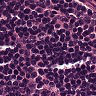
Metastatic tissue present: no